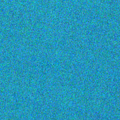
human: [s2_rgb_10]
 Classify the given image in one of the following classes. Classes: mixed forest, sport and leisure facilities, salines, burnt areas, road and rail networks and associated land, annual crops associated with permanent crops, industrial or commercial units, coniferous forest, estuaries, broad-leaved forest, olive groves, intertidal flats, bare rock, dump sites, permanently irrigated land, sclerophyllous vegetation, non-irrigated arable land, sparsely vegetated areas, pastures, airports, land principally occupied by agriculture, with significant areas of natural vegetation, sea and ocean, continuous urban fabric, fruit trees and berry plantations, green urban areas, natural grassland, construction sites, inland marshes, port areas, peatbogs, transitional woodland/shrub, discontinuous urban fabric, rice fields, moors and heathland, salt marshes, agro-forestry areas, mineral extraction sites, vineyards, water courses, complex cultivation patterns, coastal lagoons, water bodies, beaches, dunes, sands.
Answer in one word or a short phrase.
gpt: sea and ocean